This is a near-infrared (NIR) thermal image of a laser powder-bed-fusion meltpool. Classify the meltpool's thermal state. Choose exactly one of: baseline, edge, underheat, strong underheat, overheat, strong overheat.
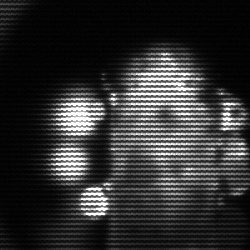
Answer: strong underheat